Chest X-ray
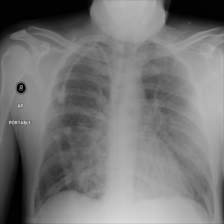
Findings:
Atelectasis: negative
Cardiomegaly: negative
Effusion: negative
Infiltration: negative
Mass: negative
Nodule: negative
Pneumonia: negative
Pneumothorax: negative
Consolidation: negative
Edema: negative
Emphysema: negative
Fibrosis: negative
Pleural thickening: negative
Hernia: negative